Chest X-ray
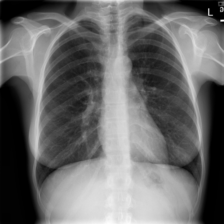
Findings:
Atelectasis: negative
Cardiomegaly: negative
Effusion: negative
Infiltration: negative
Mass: negative
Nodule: negative
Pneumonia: negative
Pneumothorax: negative
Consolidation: negative
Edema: negative
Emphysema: negative
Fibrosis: negative
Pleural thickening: negative
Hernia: negative